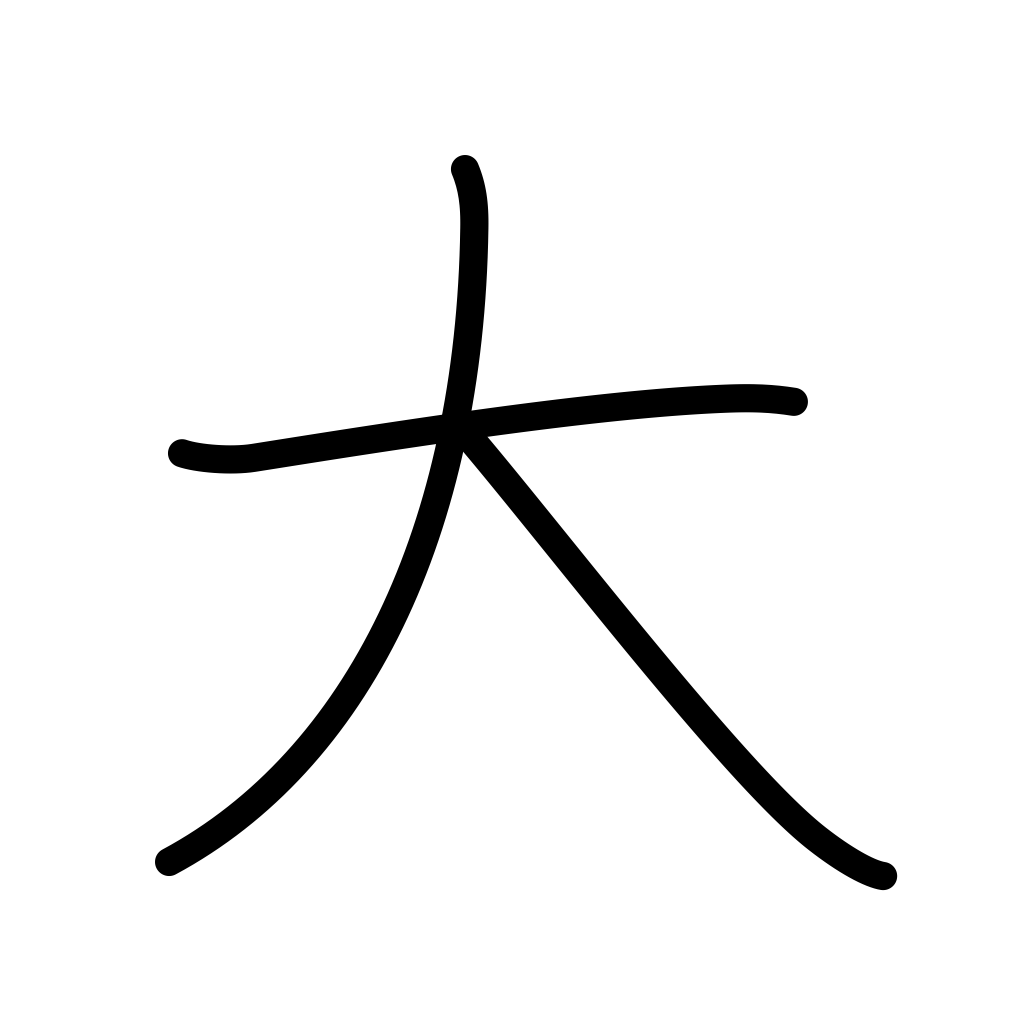
Meaning: large, big